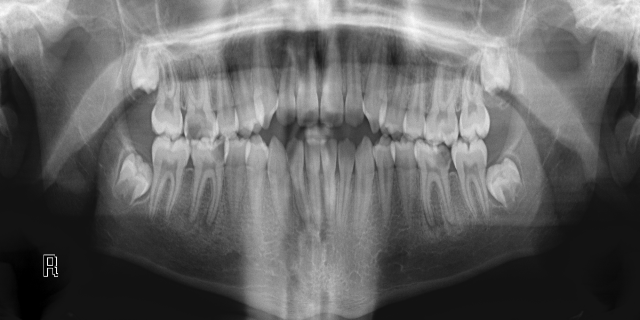
adult